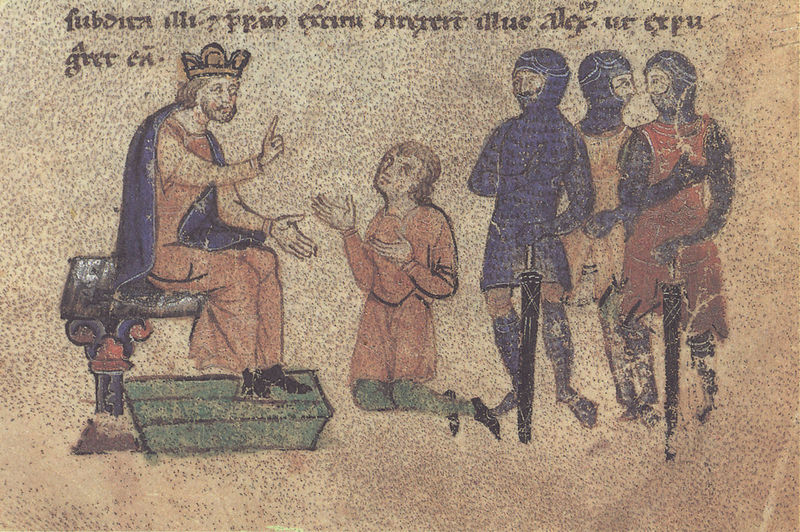
Titel: Alexanderroman
Institution: Leipzig, Stadtbibliothek
Schlagwörter: blau, gemälde, mann, wasser, männer, zeichnung, rot, bibel, mantel, gotik, krone, schrift, bank, schemel, könig, thron, buch, druck, schwert, schwerter, text, knien, ritter, rüstung, jesus, mittelalter, segen, segnen, jünger, bitte, kniefall, auftrag, predigen, buchmalerei, ratsuchend, ratschlg, königstrohn